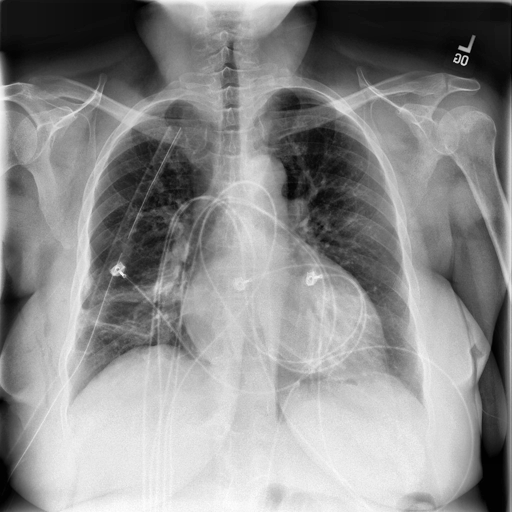
Finding: NORMAL